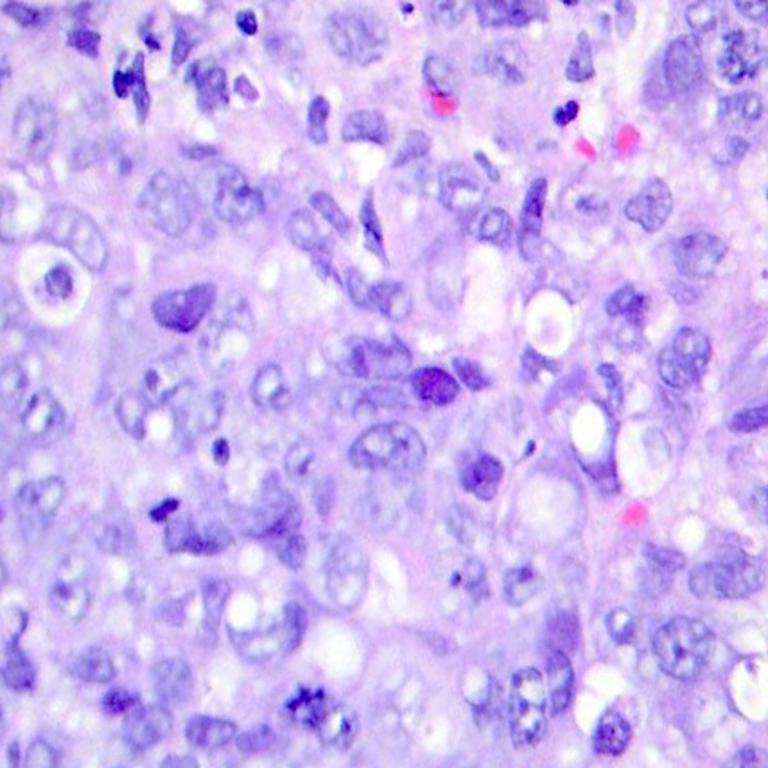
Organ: colon
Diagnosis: adenocarcinomas